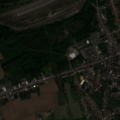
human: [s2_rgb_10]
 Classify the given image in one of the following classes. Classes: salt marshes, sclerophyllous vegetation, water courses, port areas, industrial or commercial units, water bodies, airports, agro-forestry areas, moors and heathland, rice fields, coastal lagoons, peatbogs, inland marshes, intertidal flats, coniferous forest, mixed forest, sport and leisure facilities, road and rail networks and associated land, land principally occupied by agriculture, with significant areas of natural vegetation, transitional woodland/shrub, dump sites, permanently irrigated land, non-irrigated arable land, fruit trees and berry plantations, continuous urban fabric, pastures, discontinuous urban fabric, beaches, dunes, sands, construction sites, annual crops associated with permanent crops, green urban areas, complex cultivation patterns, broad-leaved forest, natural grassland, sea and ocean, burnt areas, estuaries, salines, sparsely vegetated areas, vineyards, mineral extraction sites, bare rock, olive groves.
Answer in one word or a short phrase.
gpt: discontinuous urban fabric, road and rail networks and associated land, non-irrigated arable land, moors and heathland